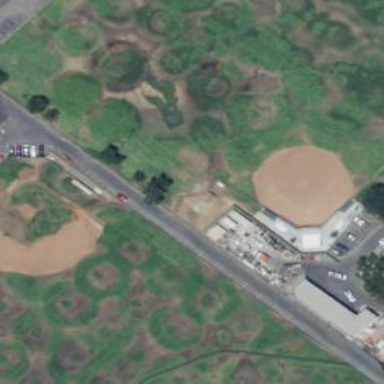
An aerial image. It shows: Baseball pitch for leisure land.